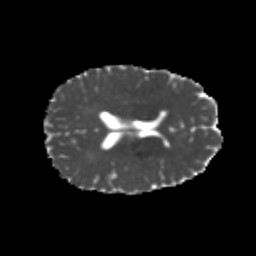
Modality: MD
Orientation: axial
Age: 21
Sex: female
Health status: healthy
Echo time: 0.074 s